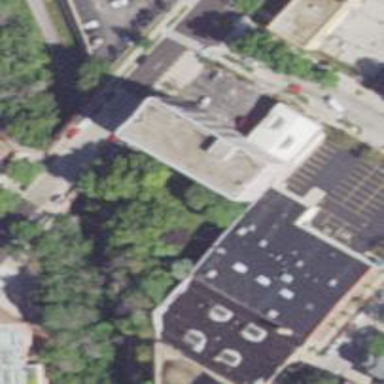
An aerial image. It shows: Commercial retail garage with astylistic utilitarian architecture.